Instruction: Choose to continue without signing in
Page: checkout
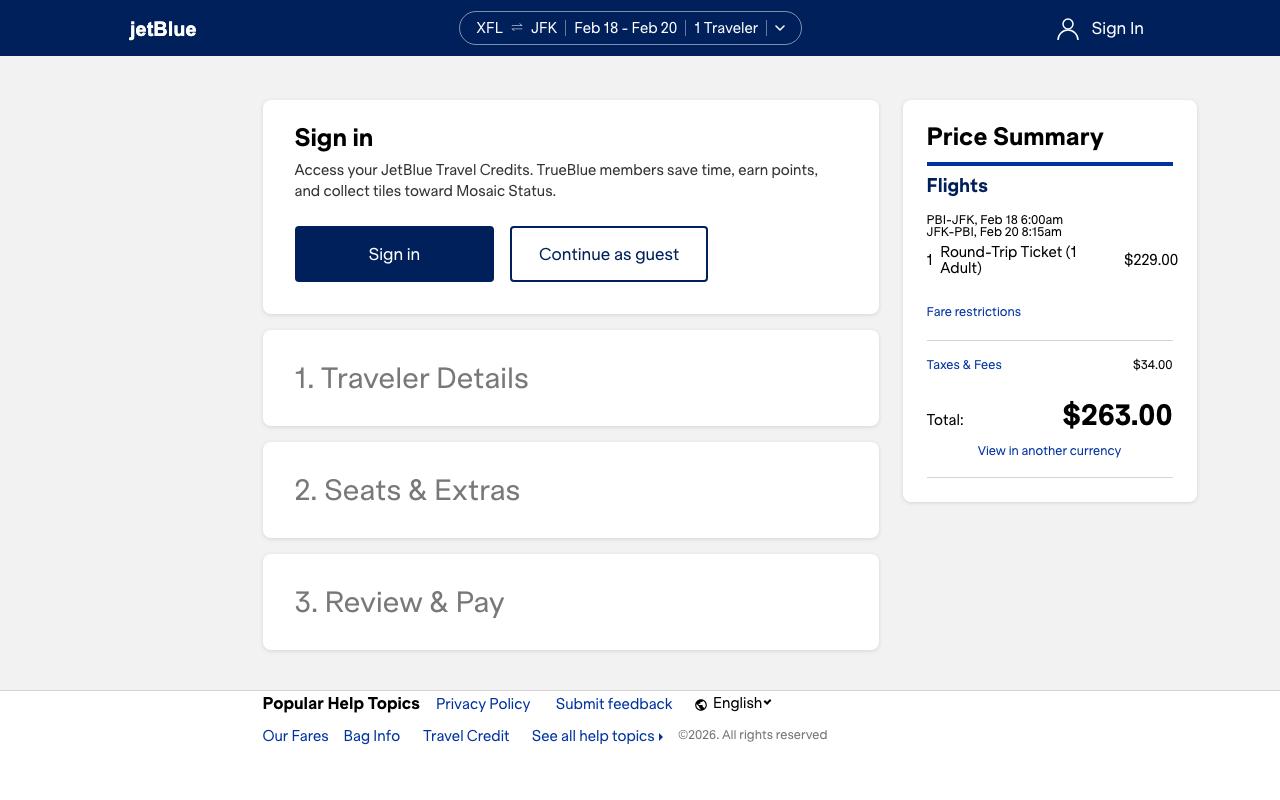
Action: click